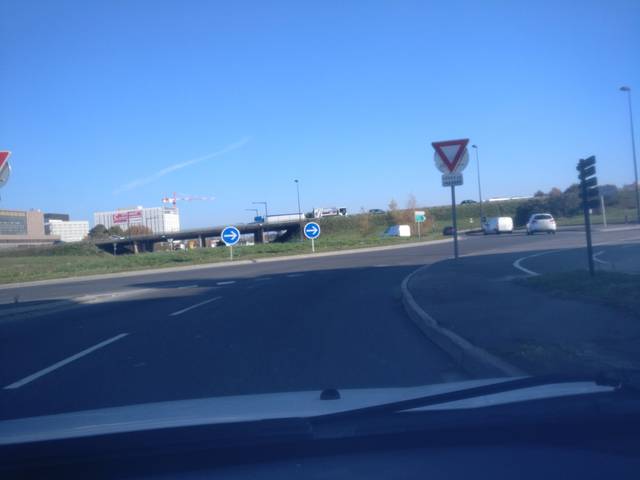
Region: France
Coordinates: 48.089, -1.706